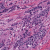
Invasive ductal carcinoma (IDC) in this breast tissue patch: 1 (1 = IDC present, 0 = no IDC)